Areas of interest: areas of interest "Huasheng Outlet Shopping Center"
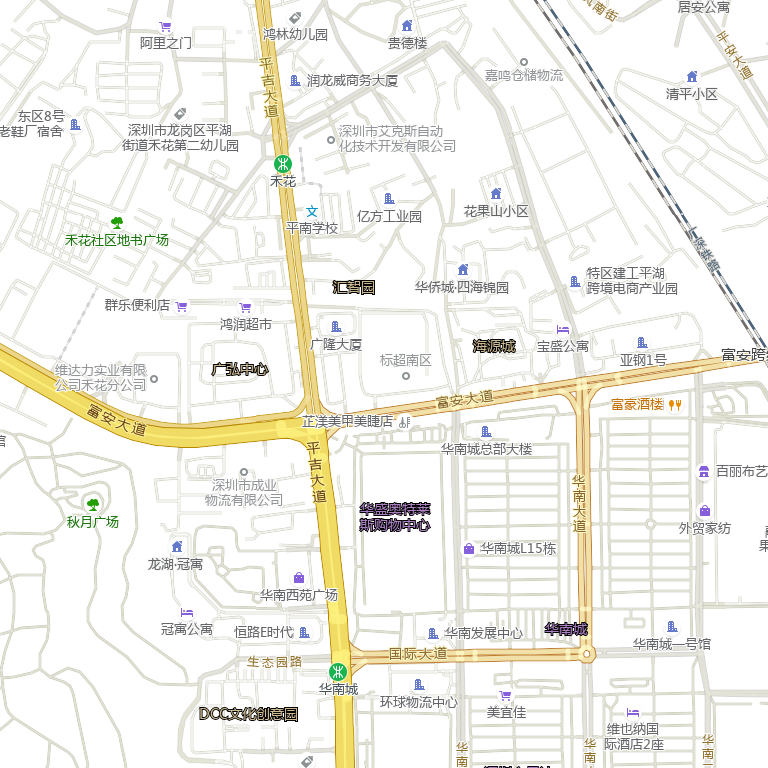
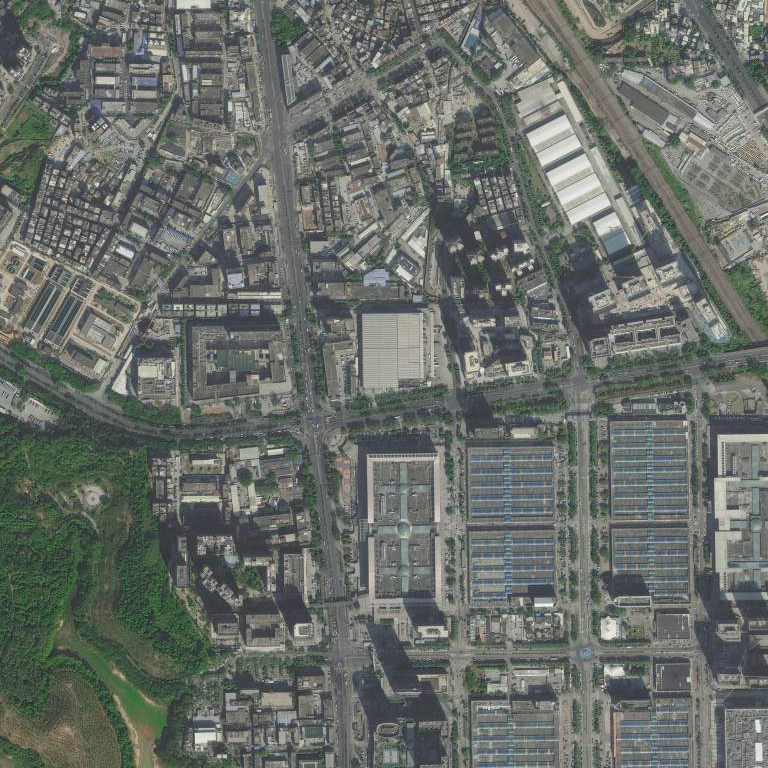